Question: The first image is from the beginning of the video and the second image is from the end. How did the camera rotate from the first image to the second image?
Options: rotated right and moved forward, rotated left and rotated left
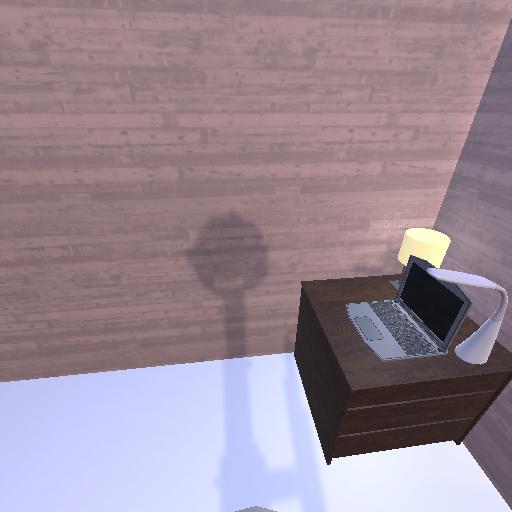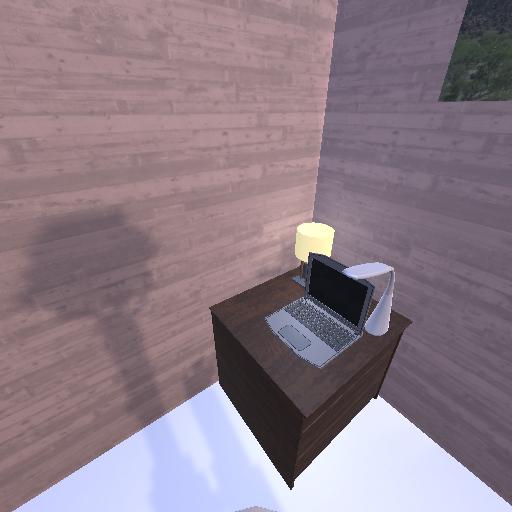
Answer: rotated right and moved forward